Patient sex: F
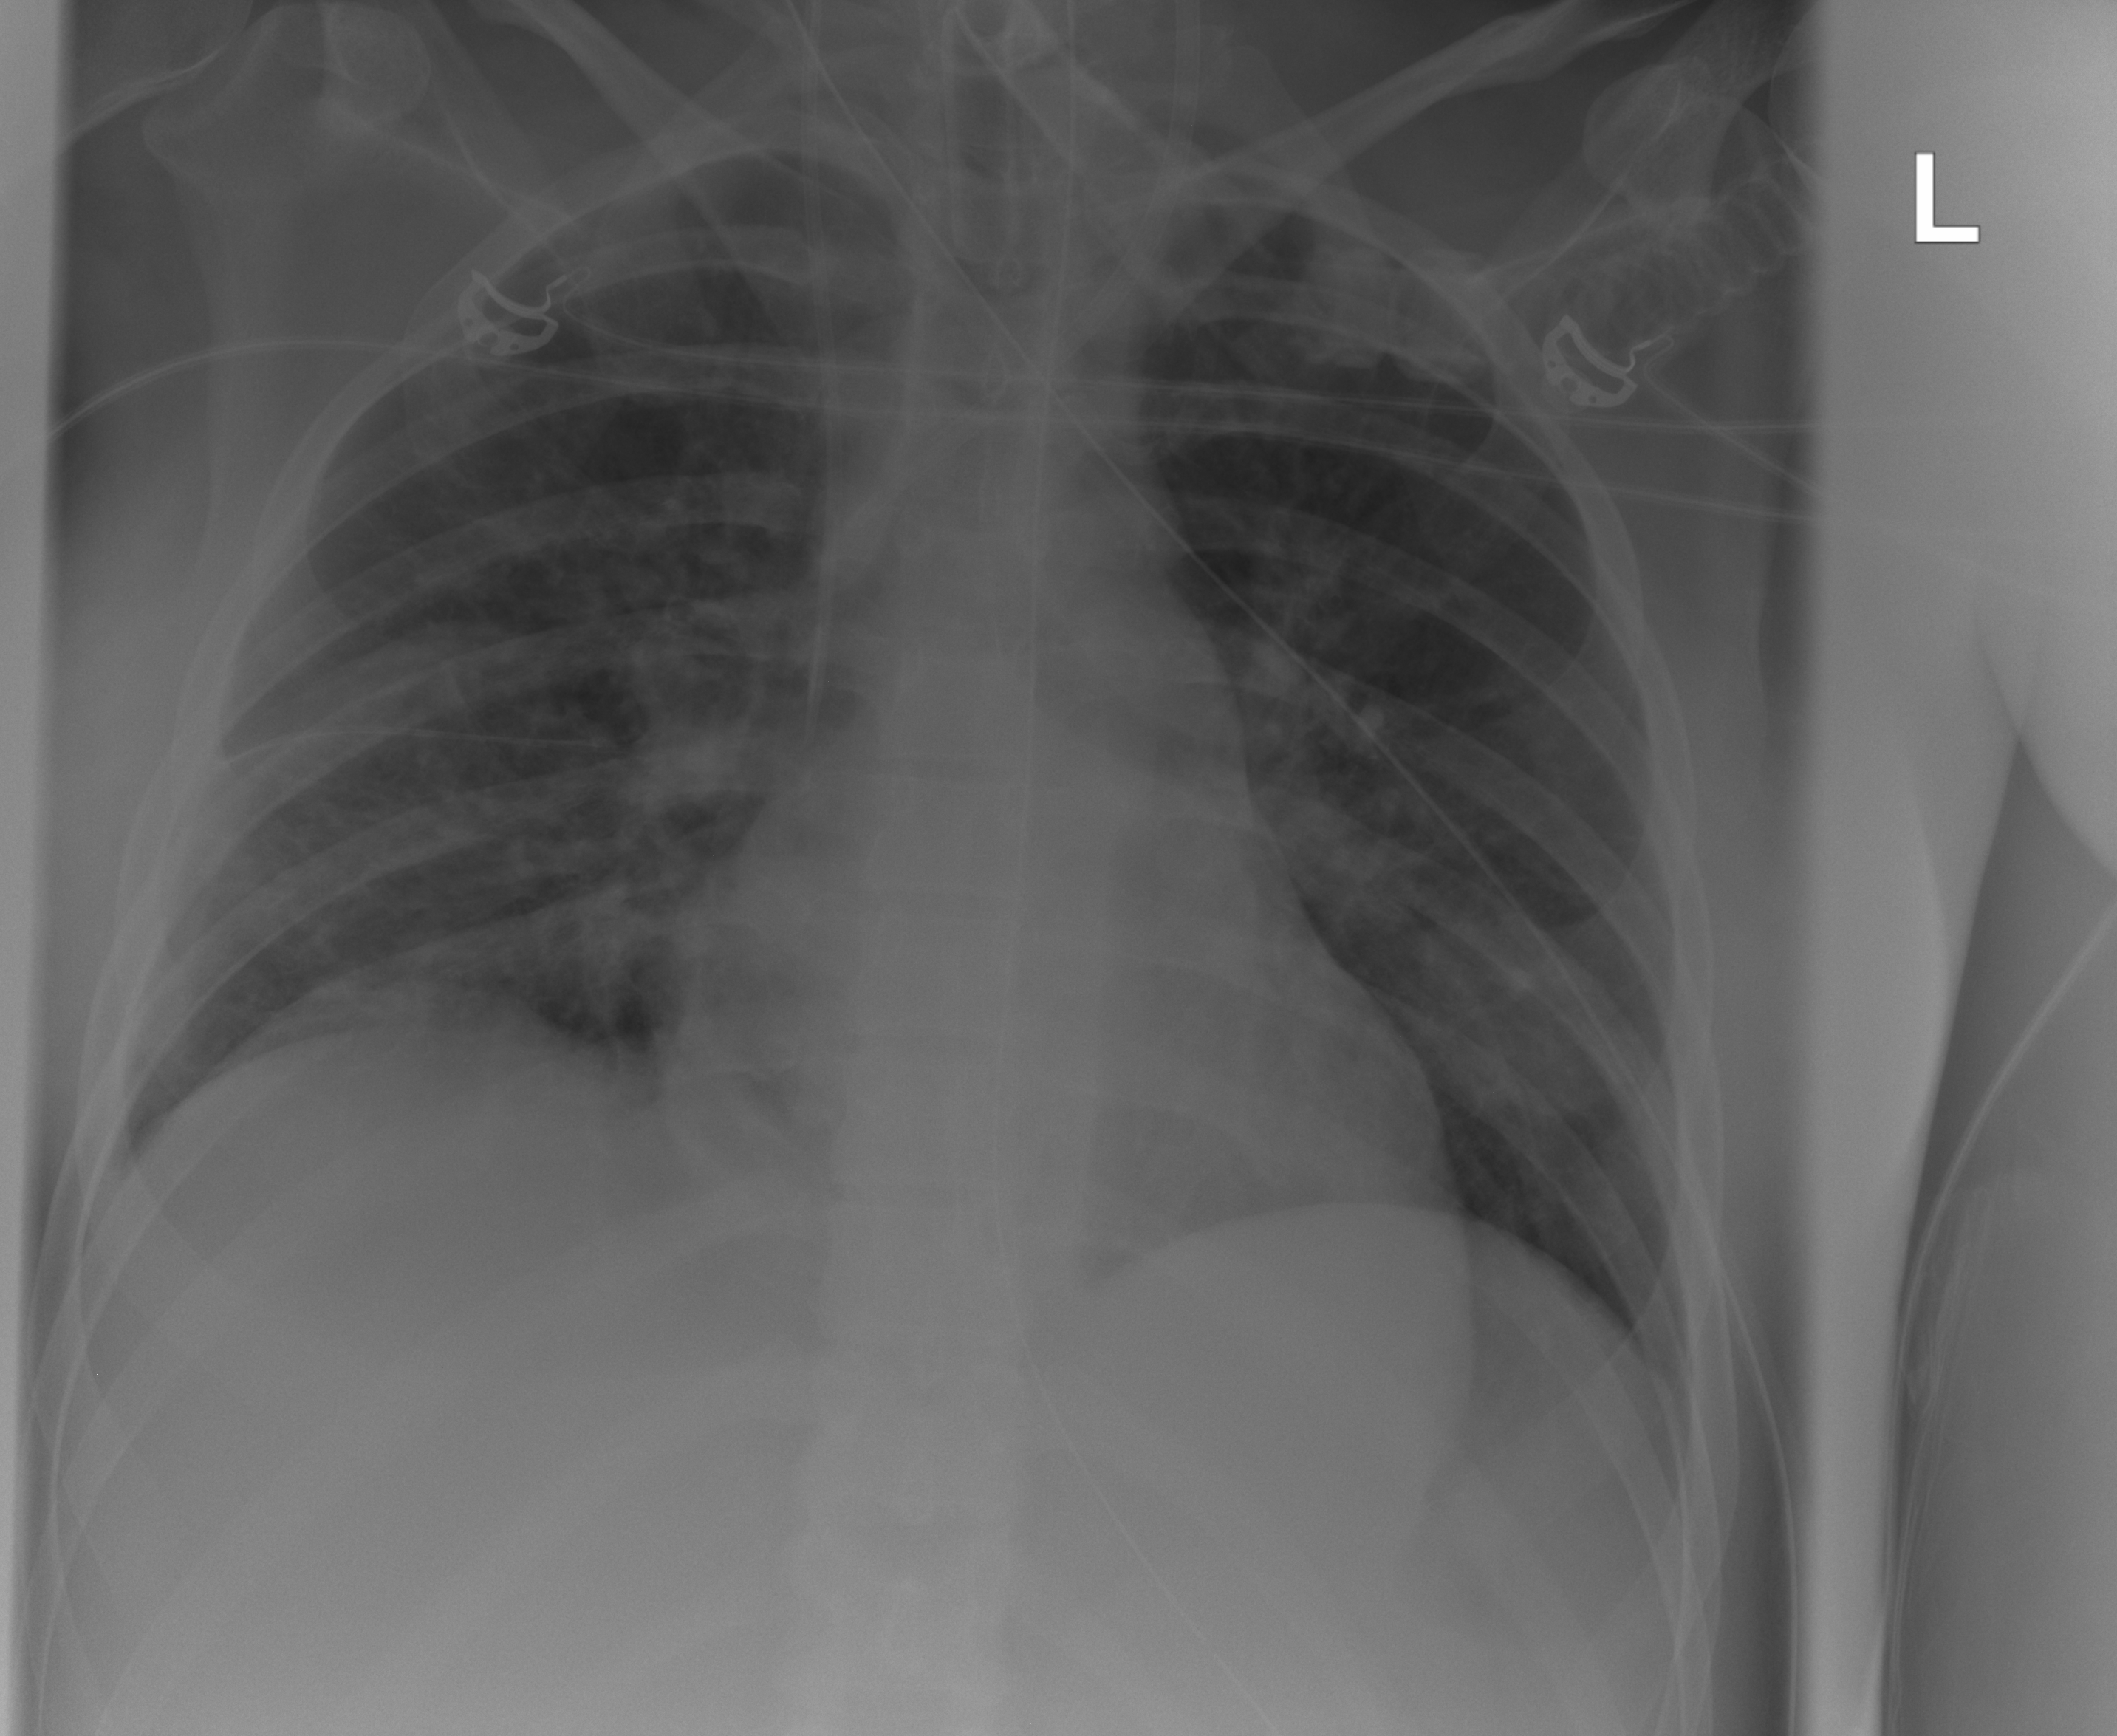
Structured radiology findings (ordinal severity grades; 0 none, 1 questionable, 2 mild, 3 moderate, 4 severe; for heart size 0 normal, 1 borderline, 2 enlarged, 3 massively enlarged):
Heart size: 1
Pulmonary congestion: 1
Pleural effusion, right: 0
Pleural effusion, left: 0
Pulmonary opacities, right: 1
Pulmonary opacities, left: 1
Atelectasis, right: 1
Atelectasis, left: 0